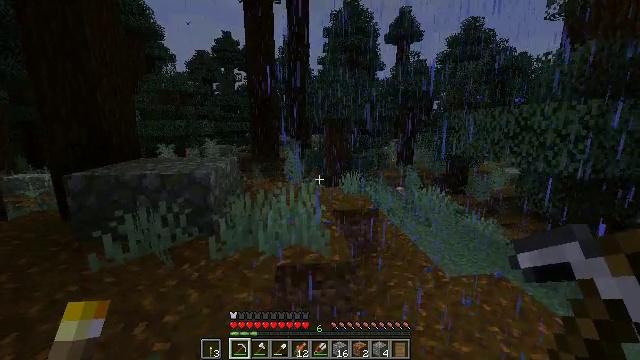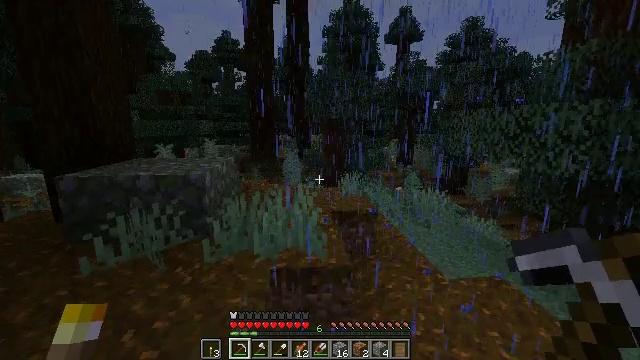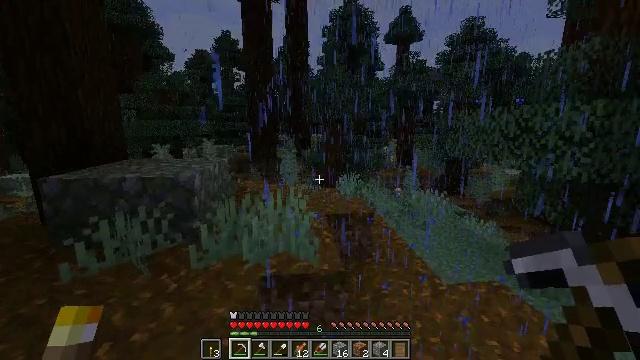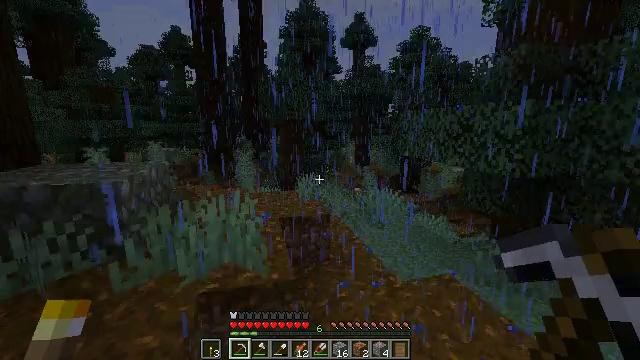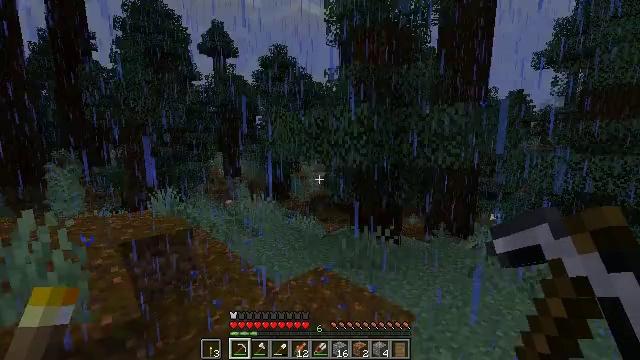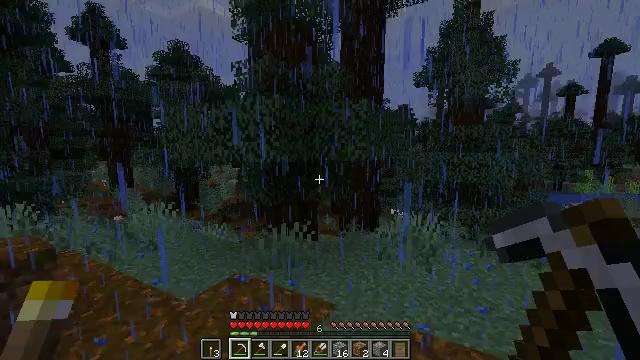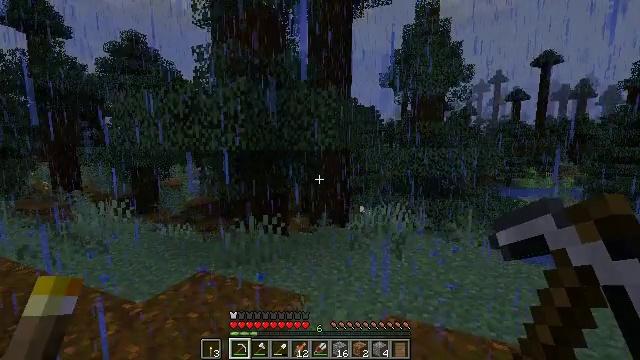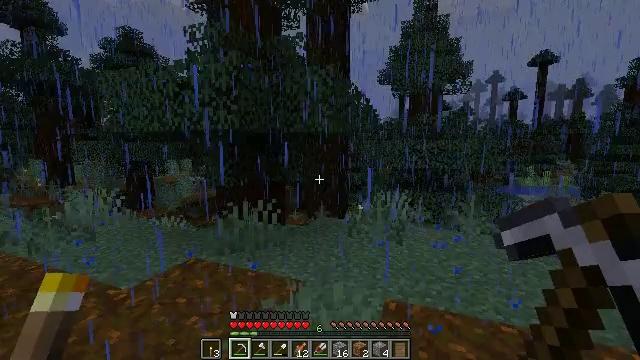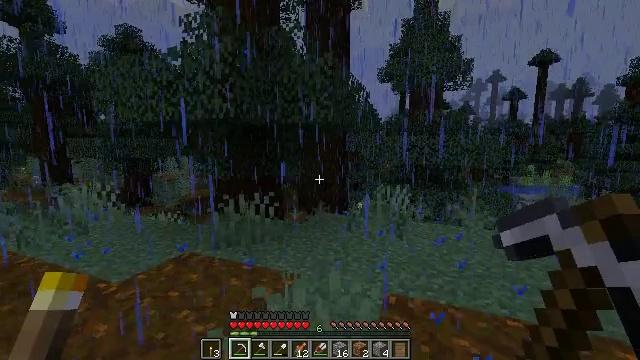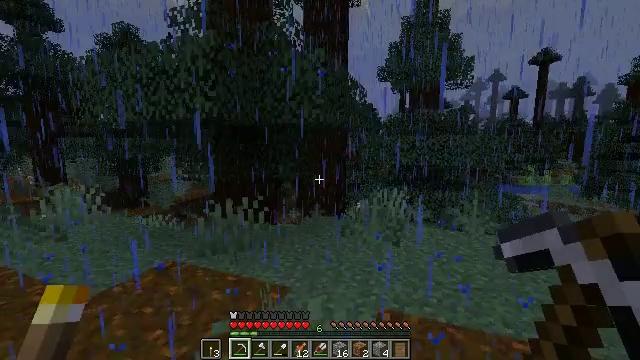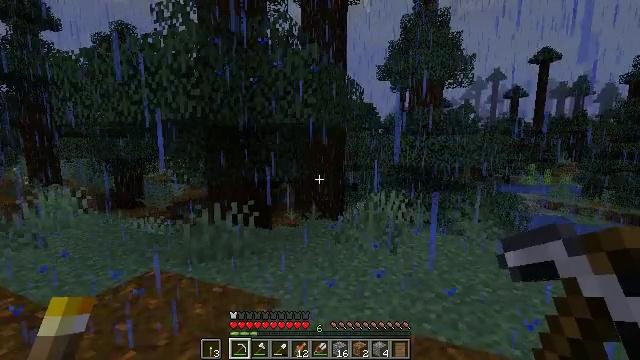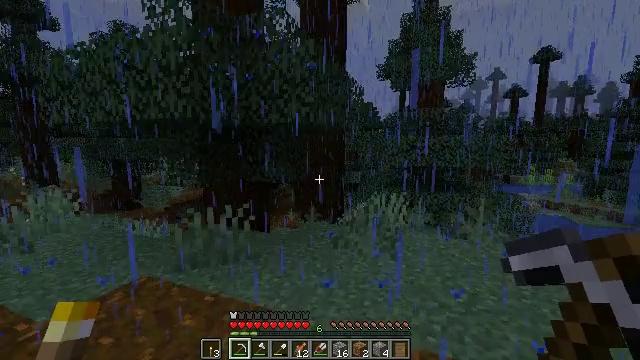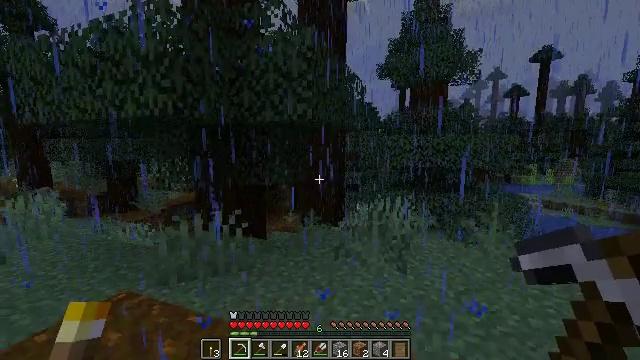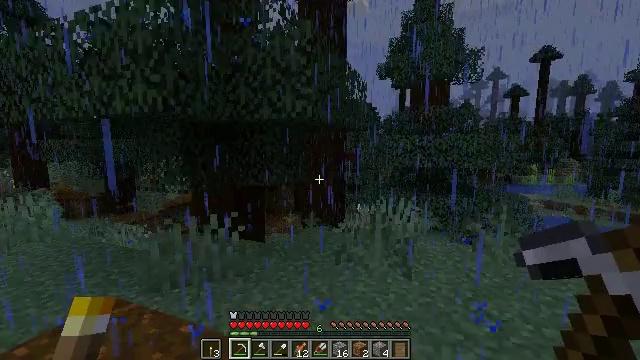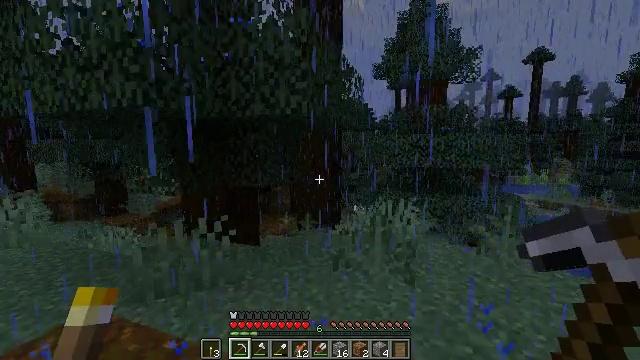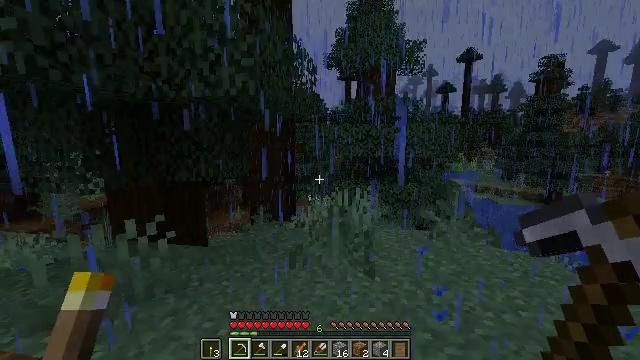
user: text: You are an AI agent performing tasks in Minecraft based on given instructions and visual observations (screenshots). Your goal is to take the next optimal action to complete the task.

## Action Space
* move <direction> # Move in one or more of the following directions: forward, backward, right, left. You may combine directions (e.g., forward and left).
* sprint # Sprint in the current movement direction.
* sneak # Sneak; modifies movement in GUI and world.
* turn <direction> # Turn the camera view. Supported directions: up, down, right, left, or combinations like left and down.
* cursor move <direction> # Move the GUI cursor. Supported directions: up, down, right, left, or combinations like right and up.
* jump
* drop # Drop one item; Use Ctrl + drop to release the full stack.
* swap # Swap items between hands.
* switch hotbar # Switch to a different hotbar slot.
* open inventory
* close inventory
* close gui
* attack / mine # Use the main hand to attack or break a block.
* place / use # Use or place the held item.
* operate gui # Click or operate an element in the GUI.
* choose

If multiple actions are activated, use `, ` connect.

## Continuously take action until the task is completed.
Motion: motion action
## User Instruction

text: Collect sugar cane near water sources.
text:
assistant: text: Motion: move forward and move right
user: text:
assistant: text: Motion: move forward and move right
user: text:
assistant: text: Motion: move forward and move right, turn right
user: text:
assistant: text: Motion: move forward and move right, turn right and up
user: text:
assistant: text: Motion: move forward and move right, turn right and up
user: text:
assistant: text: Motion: move forward and move right, turn right
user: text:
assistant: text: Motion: move forward and move right
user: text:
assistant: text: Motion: move forward and move right
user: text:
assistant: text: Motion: move forward and move right
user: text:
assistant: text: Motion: move forward
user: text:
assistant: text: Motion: move forward
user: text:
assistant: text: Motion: move forward
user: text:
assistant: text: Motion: move forward
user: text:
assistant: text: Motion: move forward
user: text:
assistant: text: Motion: move forward, turn right and down
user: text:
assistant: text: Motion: move forward, turn right and down
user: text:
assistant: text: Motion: move forward, turn right
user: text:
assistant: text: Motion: move forward
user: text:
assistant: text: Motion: move forward
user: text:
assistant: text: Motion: move forward
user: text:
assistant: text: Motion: move forward
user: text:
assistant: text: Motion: move forward
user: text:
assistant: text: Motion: move forward
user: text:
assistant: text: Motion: move forward
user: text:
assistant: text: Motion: move forward
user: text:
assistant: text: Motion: move forward
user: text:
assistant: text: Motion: move forward
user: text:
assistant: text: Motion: move forward
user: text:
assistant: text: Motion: move forward
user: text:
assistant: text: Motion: move forward